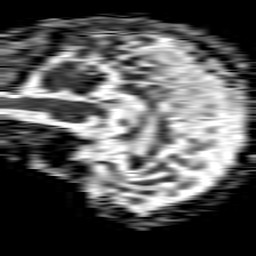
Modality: ADC
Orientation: sagittal
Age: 47
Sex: male
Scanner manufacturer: philips
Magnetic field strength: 1.5 T
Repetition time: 4.6 s
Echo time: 0.08631 s